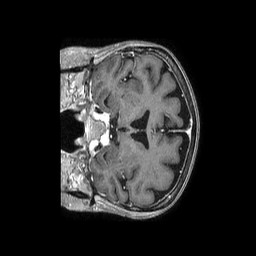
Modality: T1w
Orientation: coronal
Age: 64
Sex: female
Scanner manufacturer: philips
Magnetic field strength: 1.5 T
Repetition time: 0.007678 s
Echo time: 0.003495 s